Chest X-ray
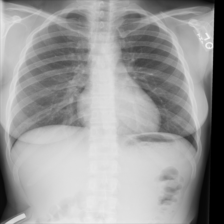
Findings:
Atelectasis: negative
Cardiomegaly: negative
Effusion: negative
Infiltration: negative
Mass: negative
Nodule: negative
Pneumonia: negative
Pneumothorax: negative
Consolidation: negative
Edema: negative
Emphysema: negative
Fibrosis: negative
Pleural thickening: negative
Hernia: negative